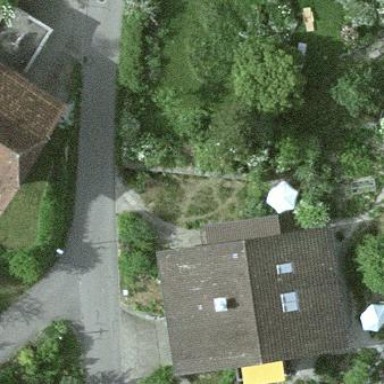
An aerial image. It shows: Residential building.